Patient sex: F
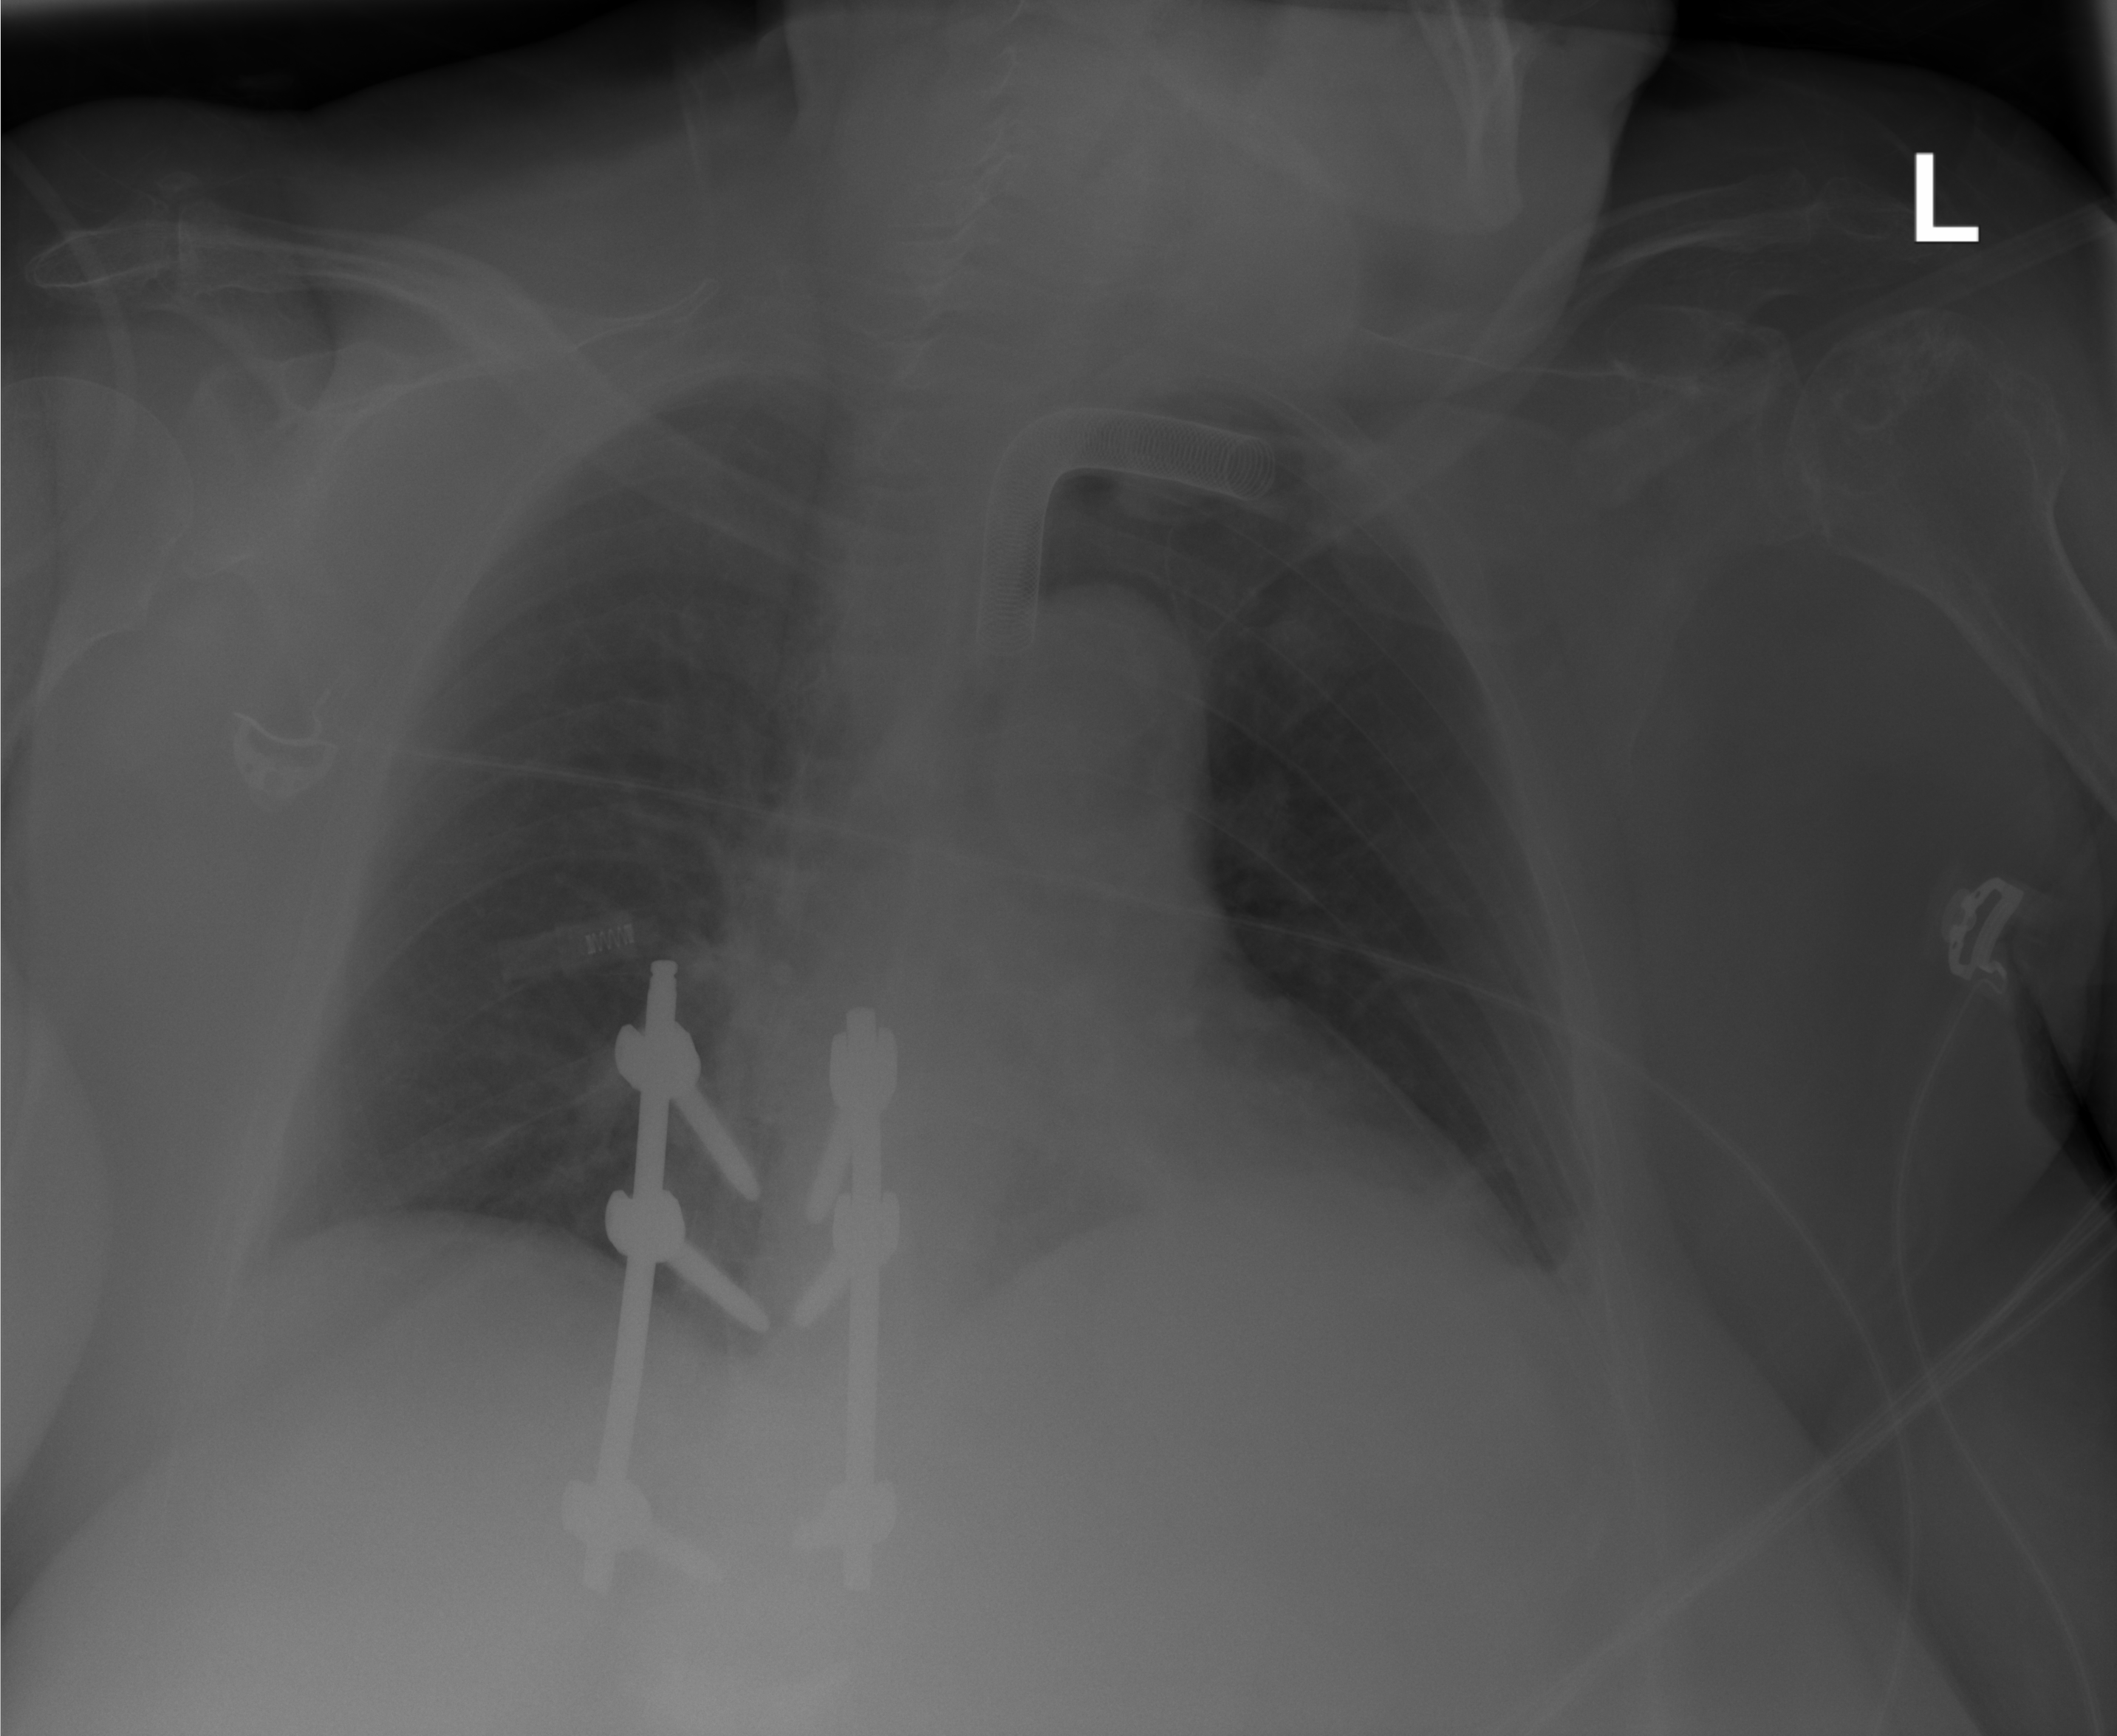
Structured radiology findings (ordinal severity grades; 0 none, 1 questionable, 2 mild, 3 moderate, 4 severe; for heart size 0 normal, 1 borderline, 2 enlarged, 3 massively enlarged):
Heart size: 2
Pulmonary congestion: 0
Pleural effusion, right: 2
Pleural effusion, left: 1
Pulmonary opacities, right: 0
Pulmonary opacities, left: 0
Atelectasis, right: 1
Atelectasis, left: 2